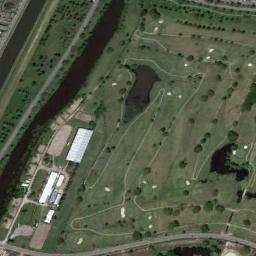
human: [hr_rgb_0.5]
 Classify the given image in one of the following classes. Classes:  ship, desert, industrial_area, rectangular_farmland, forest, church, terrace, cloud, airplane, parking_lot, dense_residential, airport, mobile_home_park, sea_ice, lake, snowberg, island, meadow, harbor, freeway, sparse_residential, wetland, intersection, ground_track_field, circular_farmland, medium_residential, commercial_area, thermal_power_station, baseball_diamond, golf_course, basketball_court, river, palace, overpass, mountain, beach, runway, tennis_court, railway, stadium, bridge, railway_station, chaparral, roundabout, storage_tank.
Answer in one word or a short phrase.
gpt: golf_course